Question: I have controller method:
'''
def do_it
@result = "some <b>another</b>"
respond_to do | format |
format.js {render :layout => false}
end
end
'''
And do_it.js.erb:
'''
$( "#in" ).html("<b>hello</b> <br /> <%= @result %>");
'''
When I call this method I'll get 'hello' as bold text, but 'another' as ordinary text with tags in my browser.

I need to hide all html tags and display 'another' as bold text. How can I fix it ?
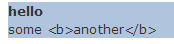
Answer: <%= %> escapes the HTML code by default. You can prevent it from doing this by:
'''
$( "#in" ).html("<b>hello</b> <br /> <%= raw @result %>");
'''
or
'''
@result = "some <b>another</b>".html_safe()
'''